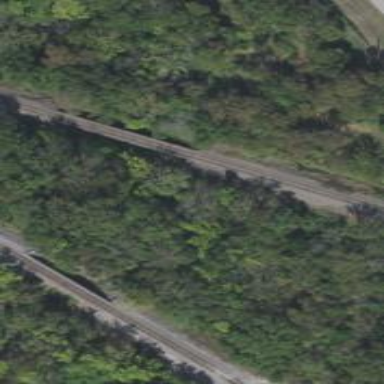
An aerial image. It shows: Railway bridge.